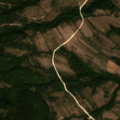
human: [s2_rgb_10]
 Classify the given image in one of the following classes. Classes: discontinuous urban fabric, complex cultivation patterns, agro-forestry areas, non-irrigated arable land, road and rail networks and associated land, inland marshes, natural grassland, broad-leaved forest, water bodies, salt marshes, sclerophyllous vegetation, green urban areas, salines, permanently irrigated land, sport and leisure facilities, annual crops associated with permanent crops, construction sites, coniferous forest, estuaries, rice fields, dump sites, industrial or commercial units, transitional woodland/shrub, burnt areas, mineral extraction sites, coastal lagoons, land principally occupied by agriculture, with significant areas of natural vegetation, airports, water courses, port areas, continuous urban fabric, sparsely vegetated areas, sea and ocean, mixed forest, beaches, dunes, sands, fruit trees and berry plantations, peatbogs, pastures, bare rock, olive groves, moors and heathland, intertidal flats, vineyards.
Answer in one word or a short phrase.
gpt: complex cultivation patterns, land principally occupied by agriculture, with significant areas of natural vegetation, broad-leaved forest